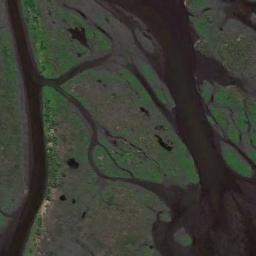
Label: wetland